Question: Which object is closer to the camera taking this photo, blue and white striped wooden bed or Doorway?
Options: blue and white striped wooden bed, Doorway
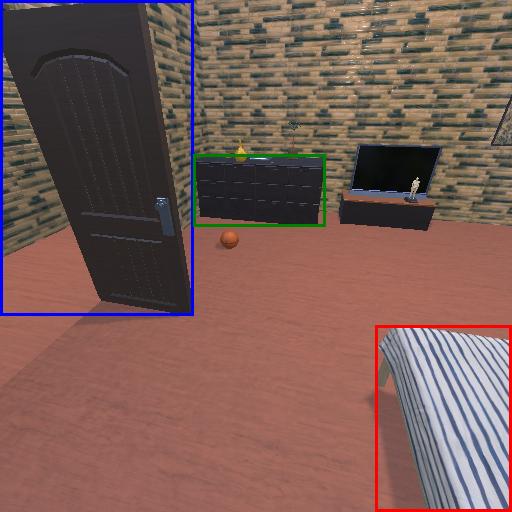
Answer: blue and white striped wooden bed